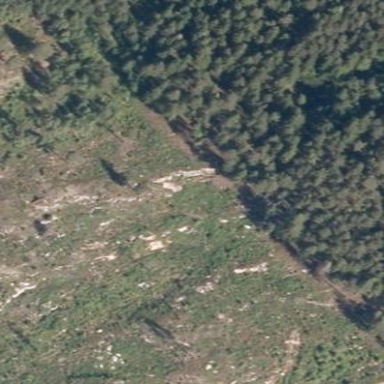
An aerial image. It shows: Clearcut area created by human activity.